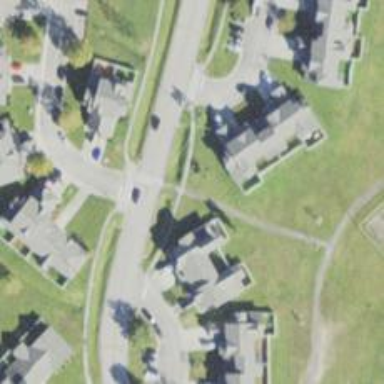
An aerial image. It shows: Uncontrolled crossing on footway.